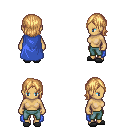
a pixel art fantasy rpg character, female body template, human, tanned skin, blue cape, teal pants, light blonde long bangs hairstyle, gray slippers, four views (front, back, left, right), 2x2 character sprite sheet, small pixel art, hard edges, no anti-aliasing